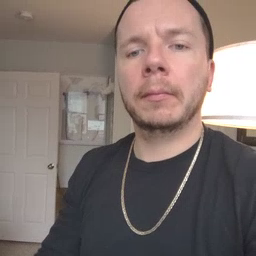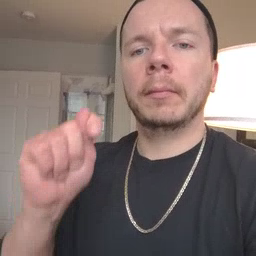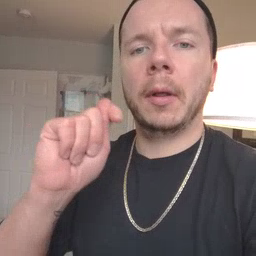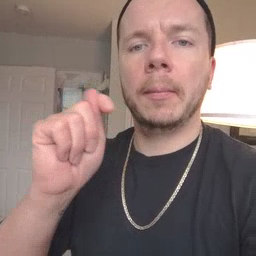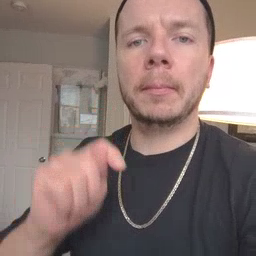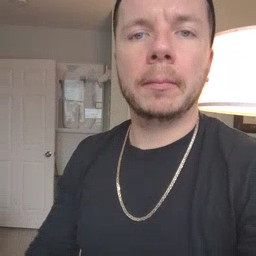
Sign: potty